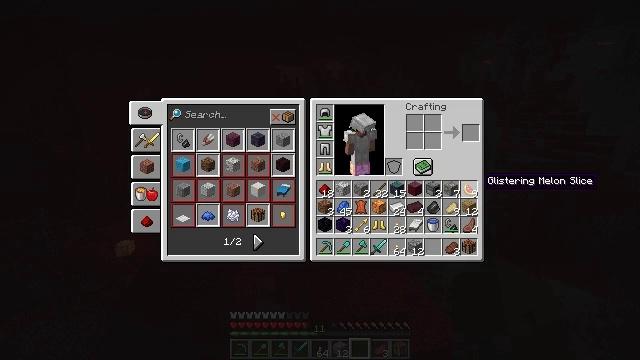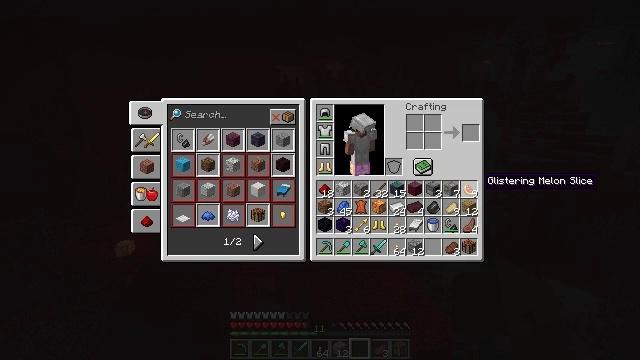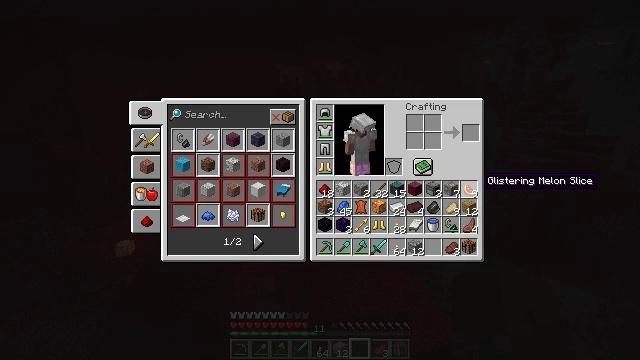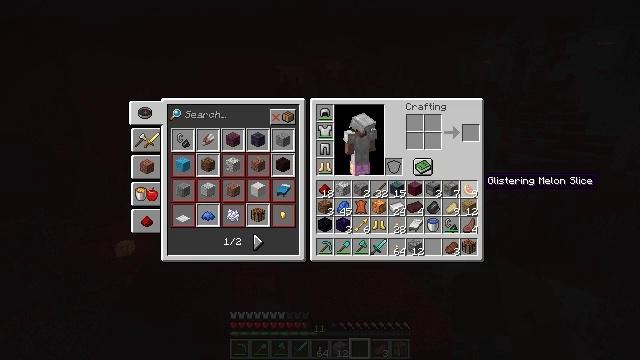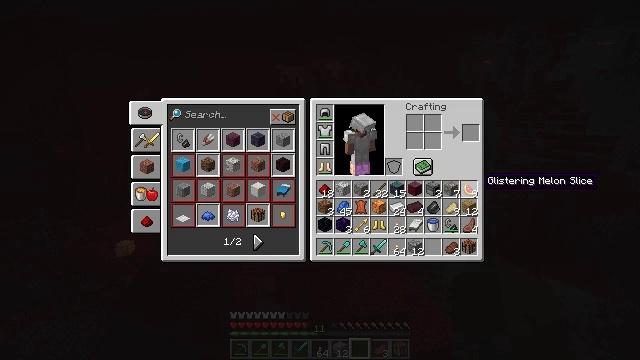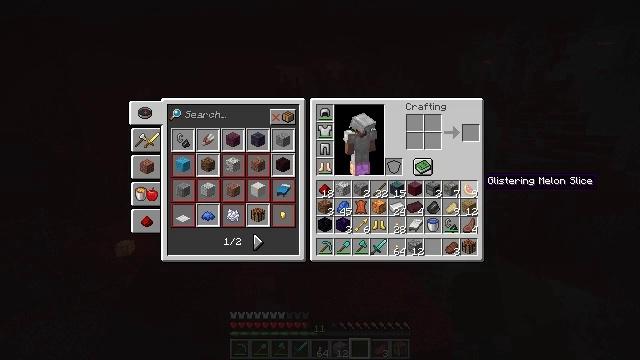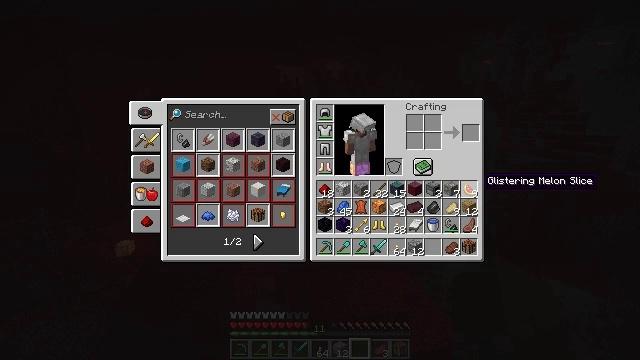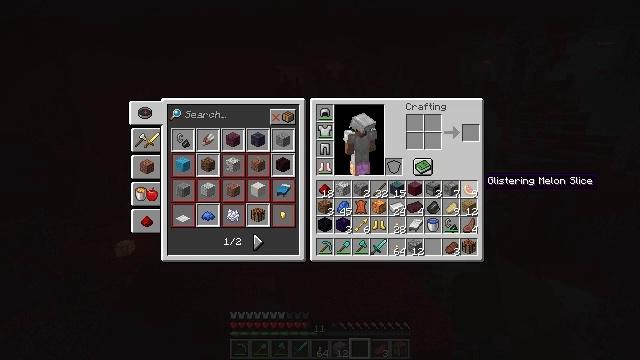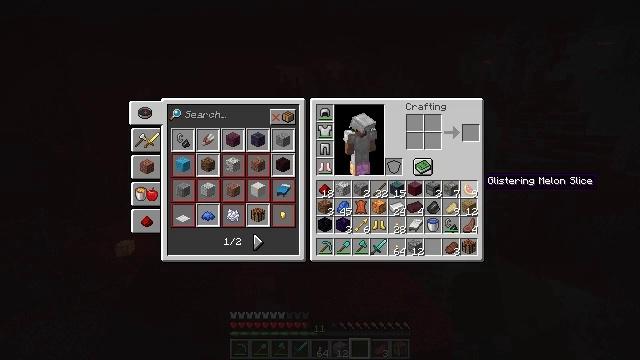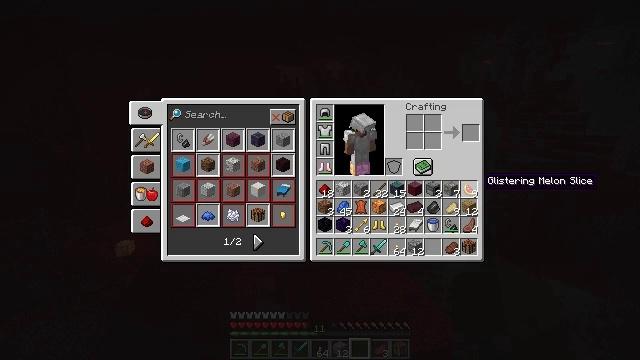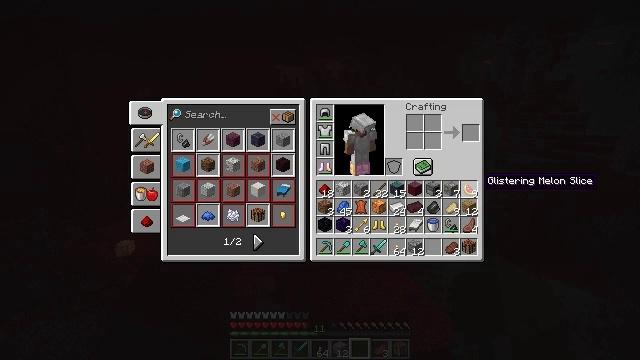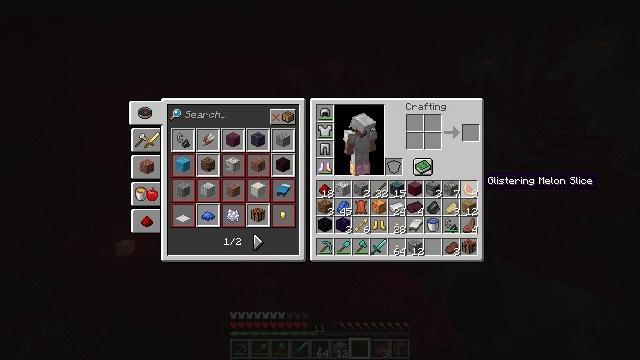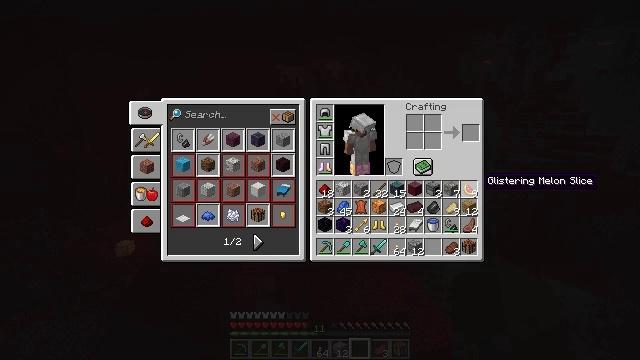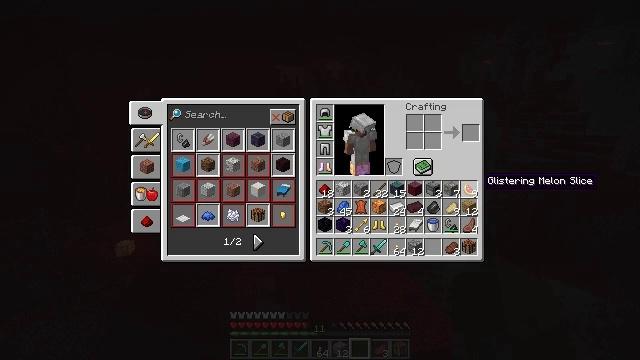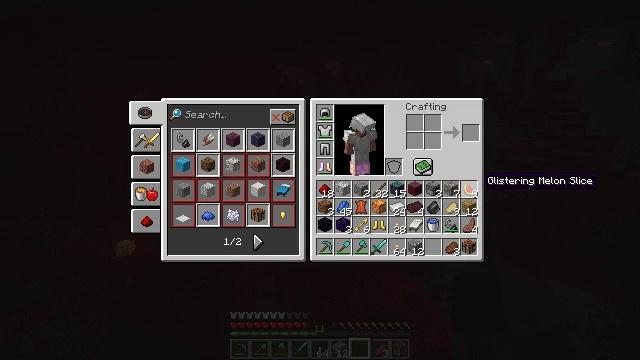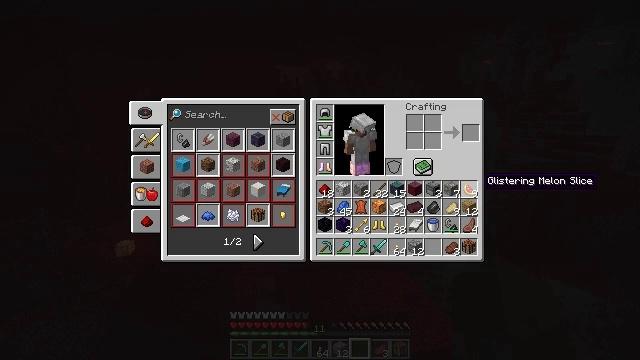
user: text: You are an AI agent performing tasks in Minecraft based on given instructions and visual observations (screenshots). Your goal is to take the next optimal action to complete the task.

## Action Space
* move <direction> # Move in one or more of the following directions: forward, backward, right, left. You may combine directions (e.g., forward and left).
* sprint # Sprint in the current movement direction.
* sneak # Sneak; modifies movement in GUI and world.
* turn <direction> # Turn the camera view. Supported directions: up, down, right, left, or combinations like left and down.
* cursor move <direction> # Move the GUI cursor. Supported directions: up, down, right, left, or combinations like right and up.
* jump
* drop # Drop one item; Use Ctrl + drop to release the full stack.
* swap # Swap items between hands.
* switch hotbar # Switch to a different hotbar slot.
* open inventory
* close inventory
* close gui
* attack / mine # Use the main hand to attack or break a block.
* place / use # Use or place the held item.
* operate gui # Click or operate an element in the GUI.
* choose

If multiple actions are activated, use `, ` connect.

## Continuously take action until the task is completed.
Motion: motion action
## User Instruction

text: Remove crying obsidian from the inventory.
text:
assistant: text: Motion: no_op
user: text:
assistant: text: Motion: no_op
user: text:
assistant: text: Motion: no_op
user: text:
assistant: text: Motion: no_op
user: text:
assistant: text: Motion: no_op
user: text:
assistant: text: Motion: no_op
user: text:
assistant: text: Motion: no_op
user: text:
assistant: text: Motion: no_op
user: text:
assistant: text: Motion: no_op
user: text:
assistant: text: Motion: no_op
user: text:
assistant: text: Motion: no_op
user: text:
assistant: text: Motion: no_op
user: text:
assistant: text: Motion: no_op
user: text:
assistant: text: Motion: no_op
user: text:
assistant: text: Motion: no_op
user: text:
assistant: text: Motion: no_op
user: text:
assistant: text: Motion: no_op
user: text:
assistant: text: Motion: no_op
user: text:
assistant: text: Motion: no_op
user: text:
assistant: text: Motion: no_op
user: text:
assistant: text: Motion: no_op
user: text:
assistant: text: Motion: no_op
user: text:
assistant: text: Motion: no_op
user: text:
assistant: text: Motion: no_op
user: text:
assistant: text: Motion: no_op
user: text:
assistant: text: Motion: no_op
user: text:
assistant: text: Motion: no_op
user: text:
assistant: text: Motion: no_op
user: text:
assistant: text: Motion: no_op
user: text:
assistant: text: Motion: cursor move left